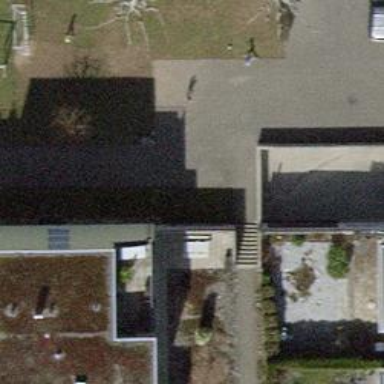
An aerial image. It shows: Path made of paving stones.